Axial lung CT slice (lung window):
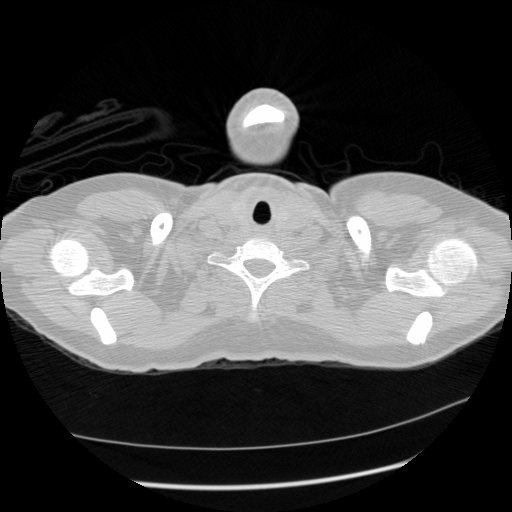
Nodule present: no